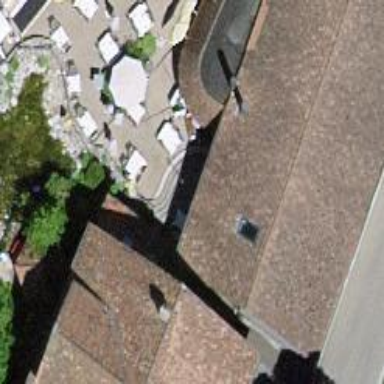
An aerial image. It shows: Building that houses restaurant.